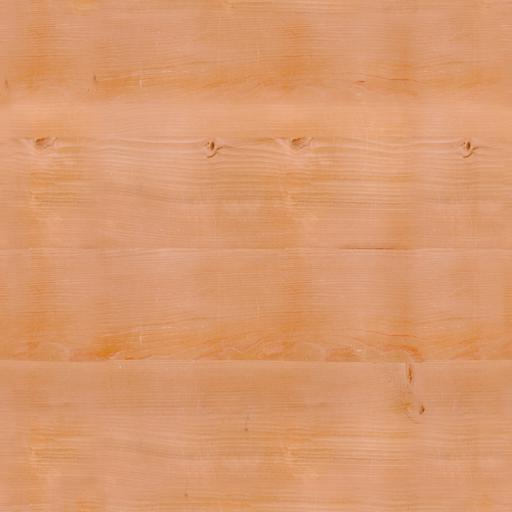
Tags: brown orange smooth wood wooden